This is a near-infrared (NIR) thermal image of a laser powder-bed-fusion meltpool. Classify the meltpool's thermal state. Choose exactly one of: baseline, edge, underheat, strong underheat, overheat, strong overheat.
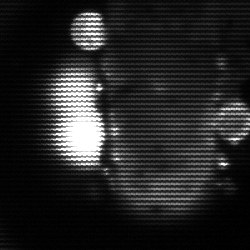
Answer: strong underheat